Question: I have a UITable in order to search among some data (timezones). My problem is that when the overlay view comes up the index is still shown.
As shown in the image below the "?" character is shown and the index can be enabled. Is it possible to disable it when searching and the overlay is activated? How?

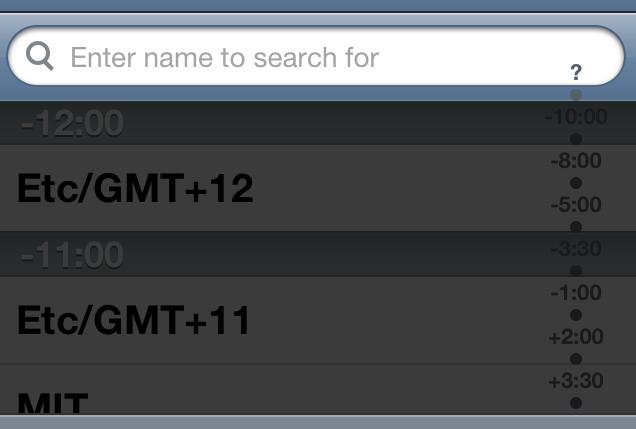
Answer: In 'sectionIndexTitlesForTableView' return 'nil' when your search bar is active.